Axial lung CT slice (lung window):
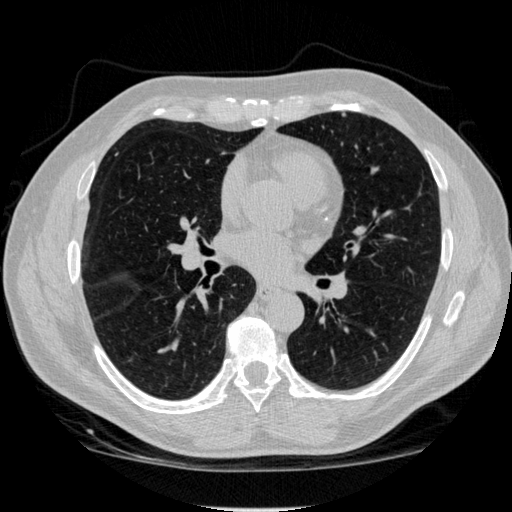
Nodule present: no